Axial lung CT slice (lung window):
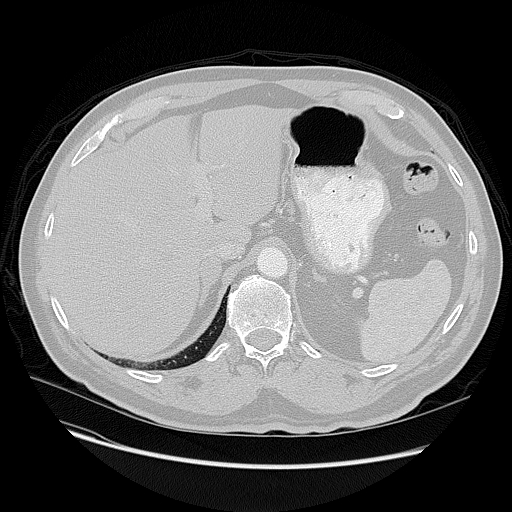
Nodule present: no